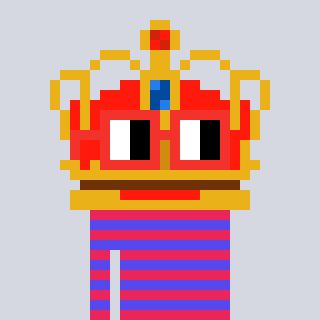
a pixel art character with square red glasses, a crown-shaped head and a computerblue-colored body on a cool background